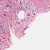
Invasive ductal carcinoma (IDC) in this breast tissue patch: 1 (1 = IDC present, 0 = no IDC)